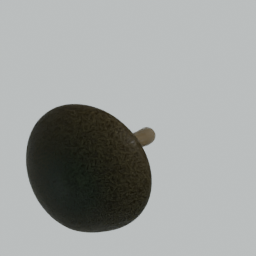
Label: nature